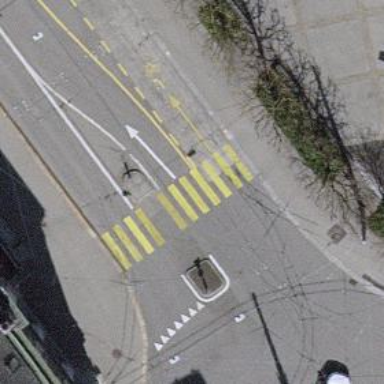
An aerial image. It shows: Marked road crossing with island and clear markings.